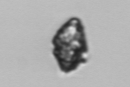
Label: Kryptoperidinium_triquetrum